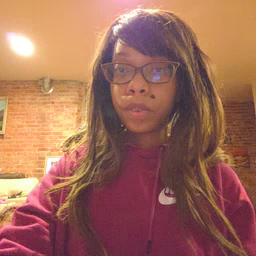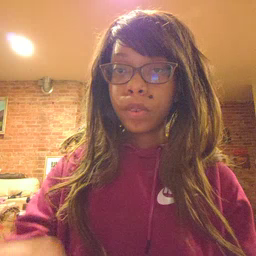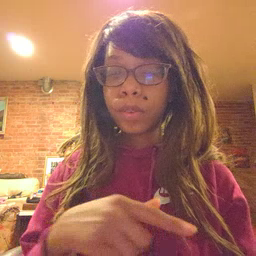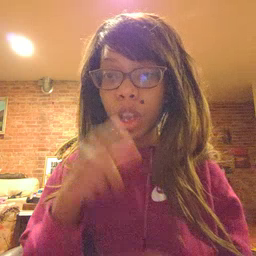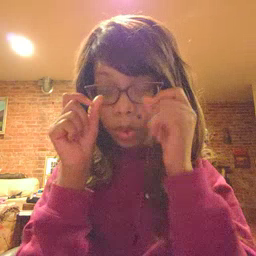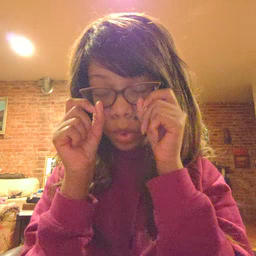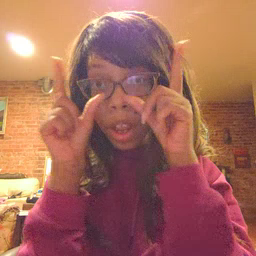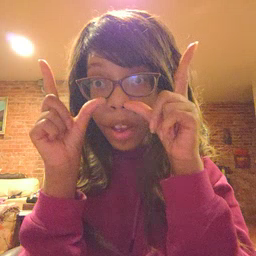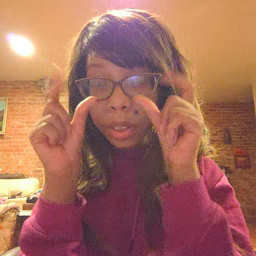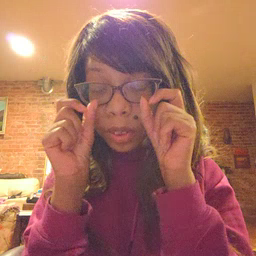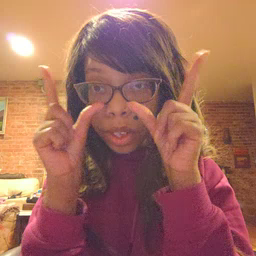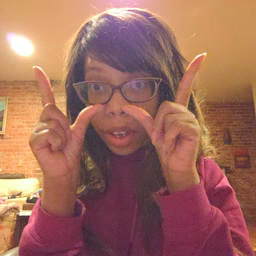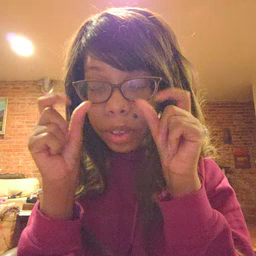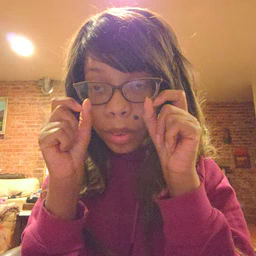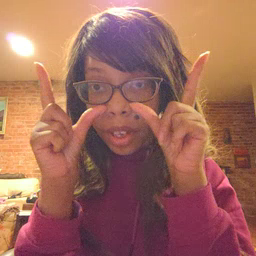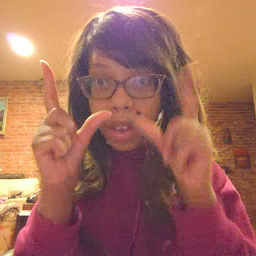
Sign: wake